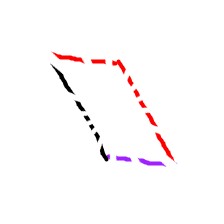
Shape: parallelogram